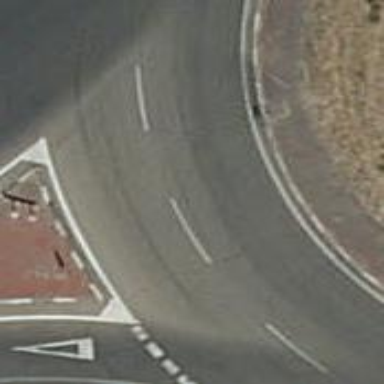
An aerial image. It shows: Roundabout on trunk highway.